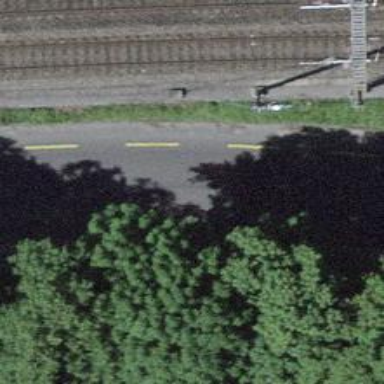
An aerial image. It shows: Primary highway with asphalt surface. There is cycle track on the left side.